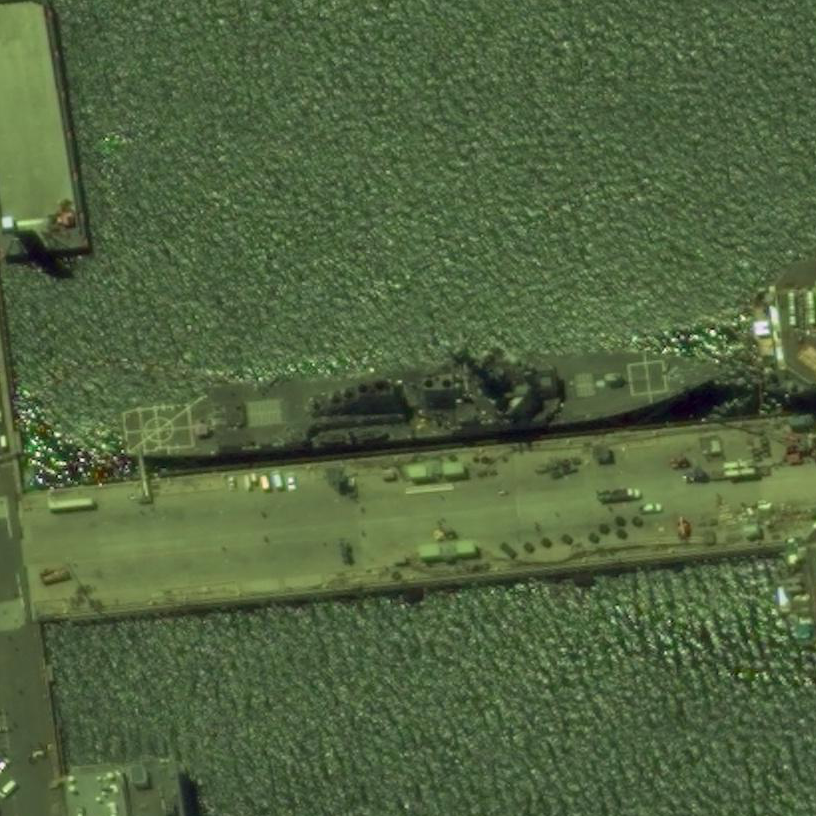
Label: destroyer